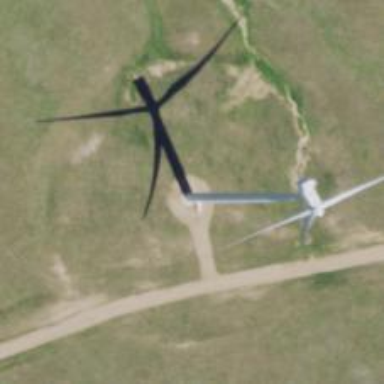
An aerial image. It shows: Wind turbine generator that utilizes wind as its source for generating electricity. It is of the horizontal axis type.